Question: Please consider :
'''
dalist = {{1, 1, 1}, {2, 2, 2}, {3, 3, 3}, {4, 4, 4}, {5, 5, 5},
{1, 2, 1}, {2, 3, 1}, {3, 4, 1}, {4, 5, 1}, {5, 6, 1}}
'''
I use the following to plot the above where '#2' & '#3' are x & y coordinates
'''
Graphics@MapThread[Point[{#2, #3}] &, Transpose@dalist]
'''

- '#1' a timing reference I
would like to use to color the
points.- It can range from 1 to 30 in my data.- '#1 =1' should always yield to the
same color.
-
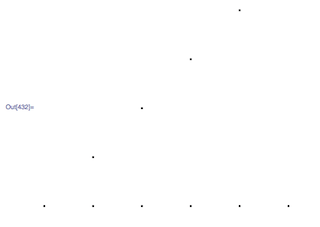
Answer: Try:
'''
datlist = Flatten[Table[{i, j + i, j}, {i, 1, 20}, {j, 1, 20}], 1];
colordata = 60; (* Try different palettes 1 .. 62 *)
Graphics[(Sequence @@
{Directive[
ColorData[colordata][Mod[#[[1]], ColorData[colordata, "Range"][[2]]]]],
PointSize -> Large, Point[{#[[2]], #[[3]]}]} & /@ datlist),
Frame -> True]
'''

Using 'BlackBodySpectrum':
'''
datlist = Flatten[Table[{i, j + i, j}, {i, 1, 20}, {j, 1, 20}], 1];
colordata = "BlackBodySpectrum";(*Try different palettes 1.. 62*)
Graphics[(
Sequence @@ {Directive[
ColorData[
colordata][#[[1]] ColorData[colordata,
"Range"][[2]]/(Length@datlist/
Length@Select[datlist, #[[1]] == 1 &])]],
PointSize -> Large, Point[{#[[2]], #[[3]]}]} & /@ datlist),
Frame -> True]
'''